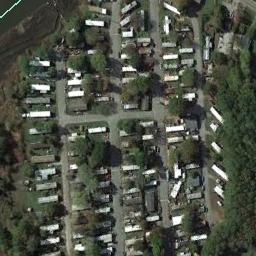
Label: residential